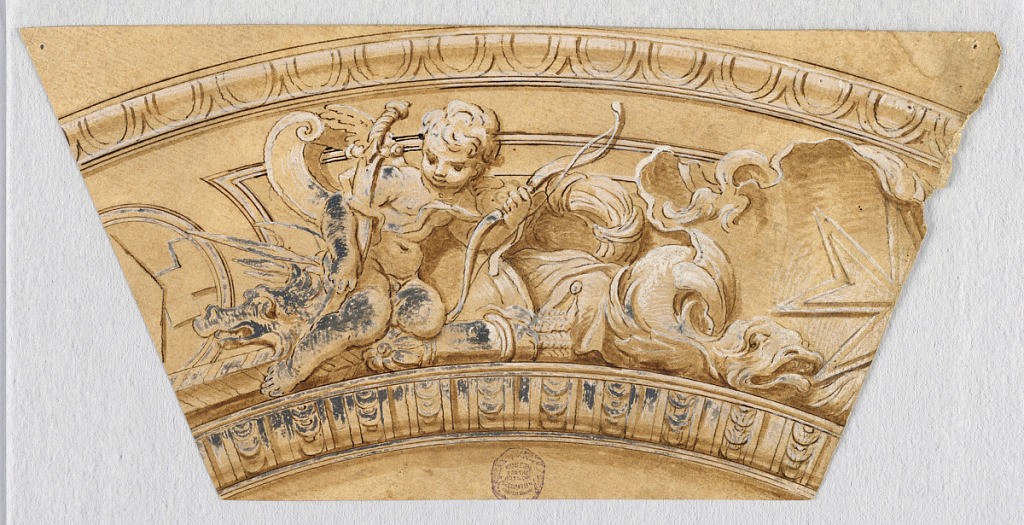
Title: Project for a Ceiling Frieze
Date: mid- 17th century
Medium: Pen and brown ink, brush and brown wash, white heightening on off-white laid paper
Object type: Drawing
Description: Trapezoid. At center is Cupid with an arrow and sword. At right is half of an escutcheon with a dolphin and part of a star. Moldings to the top and bottom.